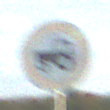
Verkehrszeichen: VerbotKraftfahrzeugeZuegeNichtSchneller25
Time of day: SunriseSunset
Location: Outdoor (Nature)
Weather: PartlyCloudy
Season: NotSpecified
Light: Natural